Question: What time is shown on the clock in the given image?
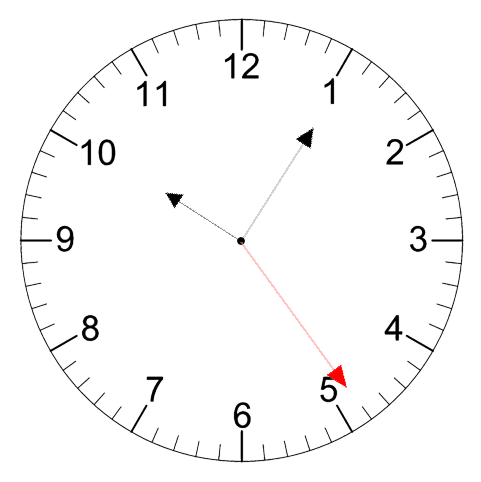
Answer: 10:05:24